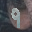
Label: 9